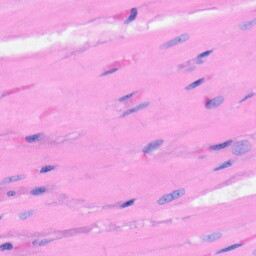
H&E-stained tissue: Heart